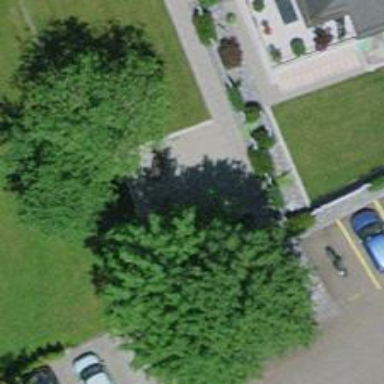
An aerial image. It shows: Brown bench in the vicinity.